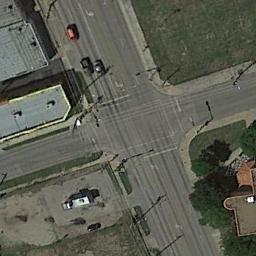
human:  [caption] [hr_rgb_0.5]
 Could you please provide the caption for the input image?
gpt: There are several moving vehicles on the road at the intersection, With many buildings and some trees around the intersection .

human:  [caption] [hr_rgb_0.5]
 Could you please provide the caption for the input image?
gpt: There are many trees near the intersection .

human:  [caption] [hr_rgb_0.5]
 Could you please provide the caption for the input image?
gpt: An intersection with sparse traffic is between some buildings and clearings .

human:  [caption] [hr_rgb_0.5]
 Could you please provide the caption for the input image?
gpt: The zebra crossing at the intersection is yellow .

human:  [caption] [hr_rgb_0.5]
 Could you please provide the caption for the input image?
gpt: There are two gray buildings and a green lawn beside the intersection .